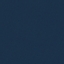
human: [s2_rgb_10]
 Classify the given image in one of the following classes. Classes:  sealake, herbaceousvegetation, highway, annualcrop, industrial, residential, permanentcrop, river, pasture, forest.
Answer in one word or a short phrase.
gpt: SeaLake